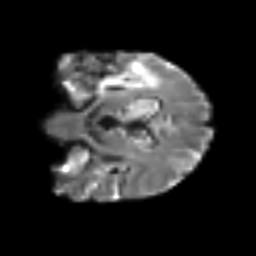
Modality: T2w
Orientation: coronal
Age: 80
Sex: male
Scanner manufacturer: siemens
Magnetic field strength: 3 T
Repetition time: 6.1 s
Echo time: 0.101 s